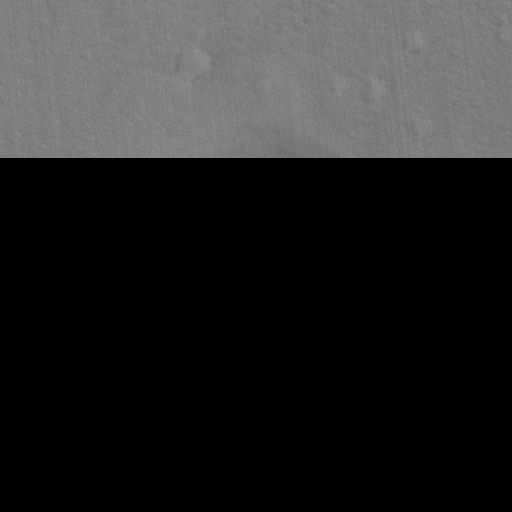
Classes present: Background, Cone